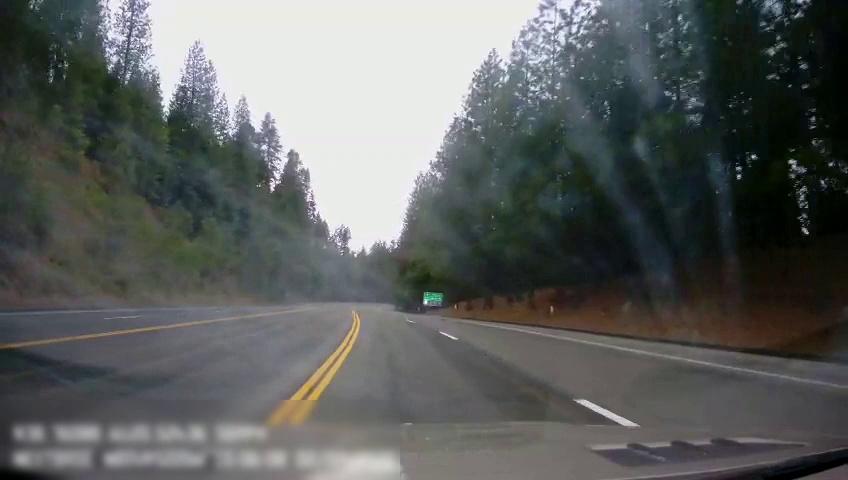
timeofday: Day
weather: Cloudy
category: Drivable Space
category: Lanes | Opposite Lane
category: Lanes | Opposite Lane
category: Lanes | Alternate Lane
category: Lanes | Opposite Lane
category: Lanes | Current Lane
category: Lanes | Current Lane
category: Traffic | Signs
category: Traffic | Signs